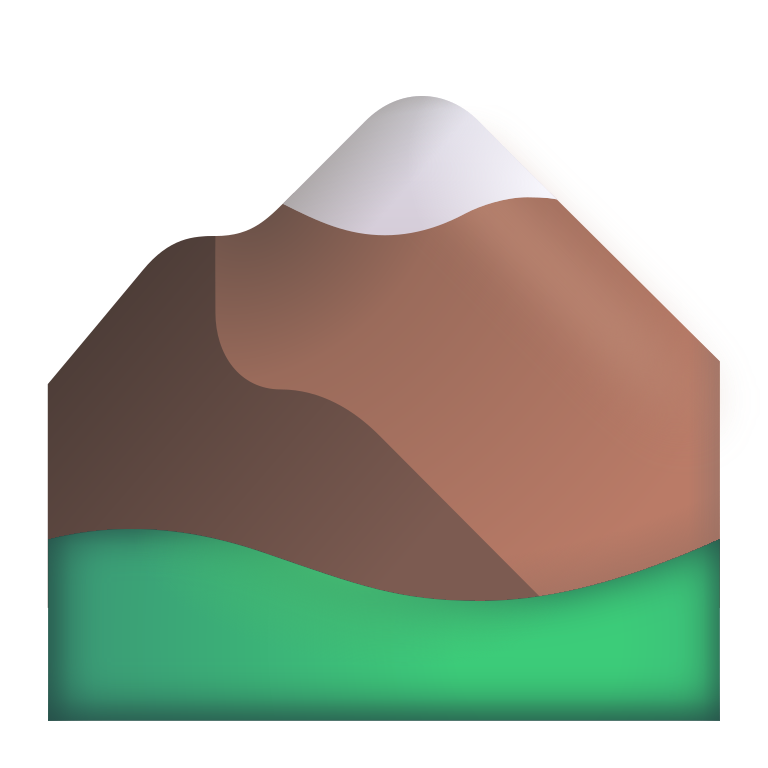
mountain color